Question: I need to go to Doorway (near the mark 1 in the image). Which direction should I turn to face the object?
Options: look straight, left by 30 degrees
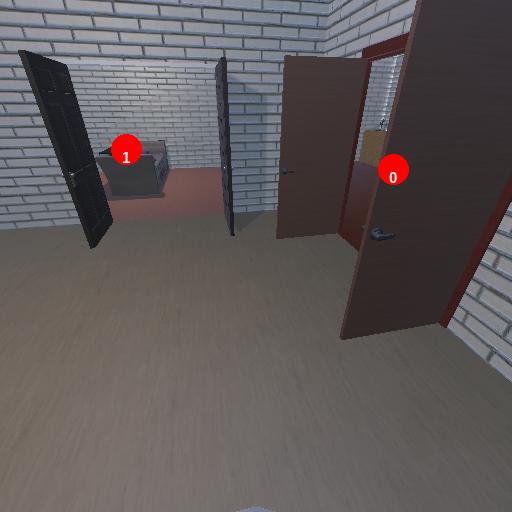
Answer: look straight